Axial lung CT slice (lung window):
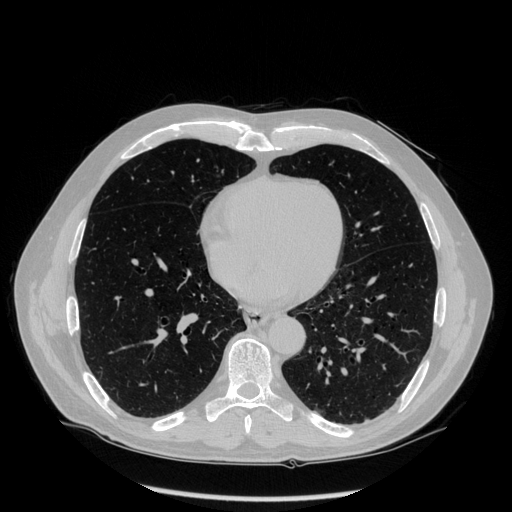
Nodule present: no